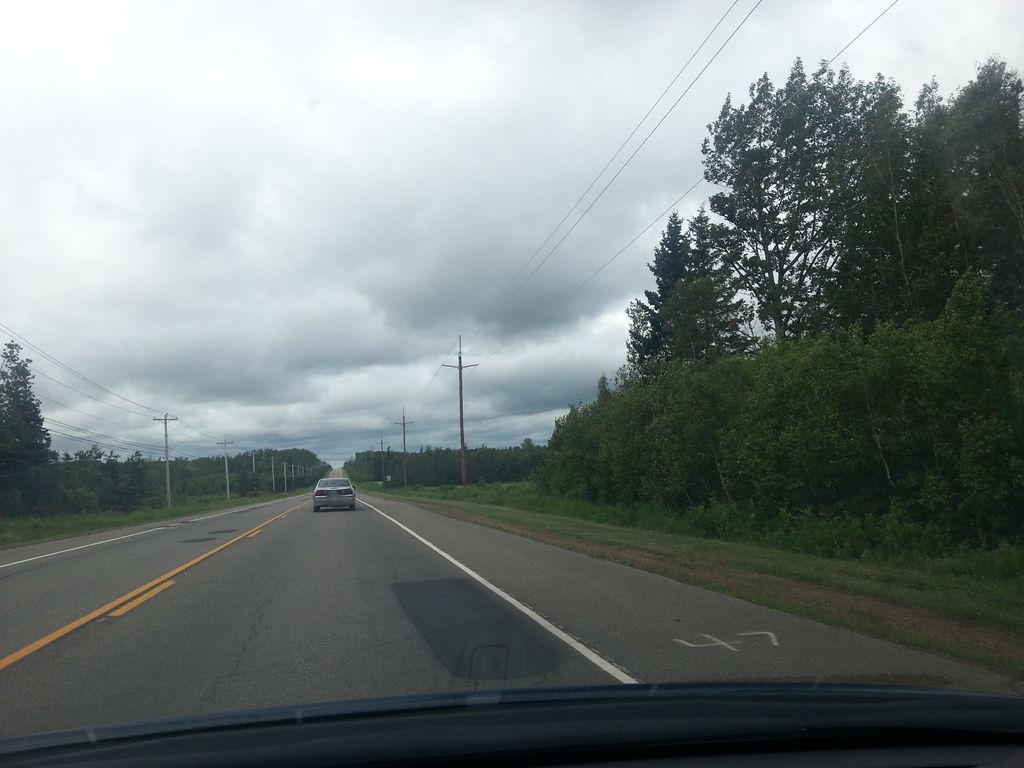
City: charlottetown